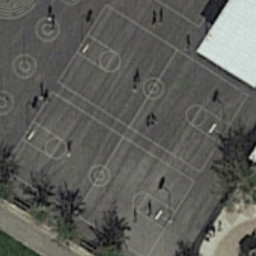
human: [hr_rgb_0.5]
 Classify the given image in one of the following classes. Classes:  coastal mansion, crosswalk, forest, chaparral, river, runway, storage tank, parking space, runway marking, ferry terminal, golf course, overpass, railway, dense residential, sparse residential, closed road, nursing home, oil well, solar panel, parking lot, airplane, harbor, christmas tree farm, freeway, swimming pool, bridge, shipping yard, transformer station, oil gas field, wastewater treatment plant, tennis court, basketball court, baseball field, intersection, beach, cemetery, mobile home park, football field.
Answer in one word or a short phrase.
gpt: basketball court